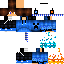
A male skeleton skin with dark skin, wearing brown helmet dressed in a blue armor chest and black pants, featuring a closed mouth.